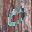
Label: 0